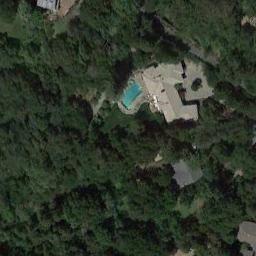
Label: forest